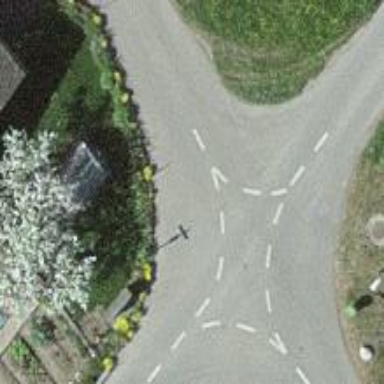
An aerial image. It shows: Residential road.